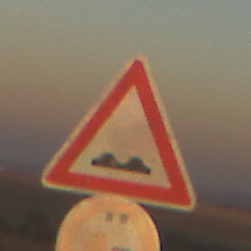
Verkehrszeichen: UnebeneFahrbahn
Zusatzzeichen unten: UeberholverbotKraftfahrzeuge
Umgebung: Outdoor, Nature
Tageszeit: SunriseSunset
Wetter: Clear
Licht: Natural
Jahreszeit: NotSpecified
Kontrast: HighContrast